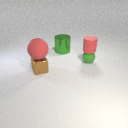
large green metal cylinder behind small green rubber sphere